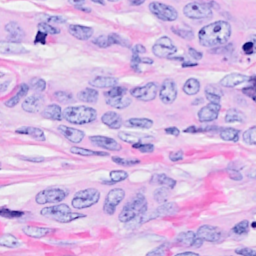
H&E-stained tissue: Breast